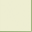
Piece: xx